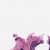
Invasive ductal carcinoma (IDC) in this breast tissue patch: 0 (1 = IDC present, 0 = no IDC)